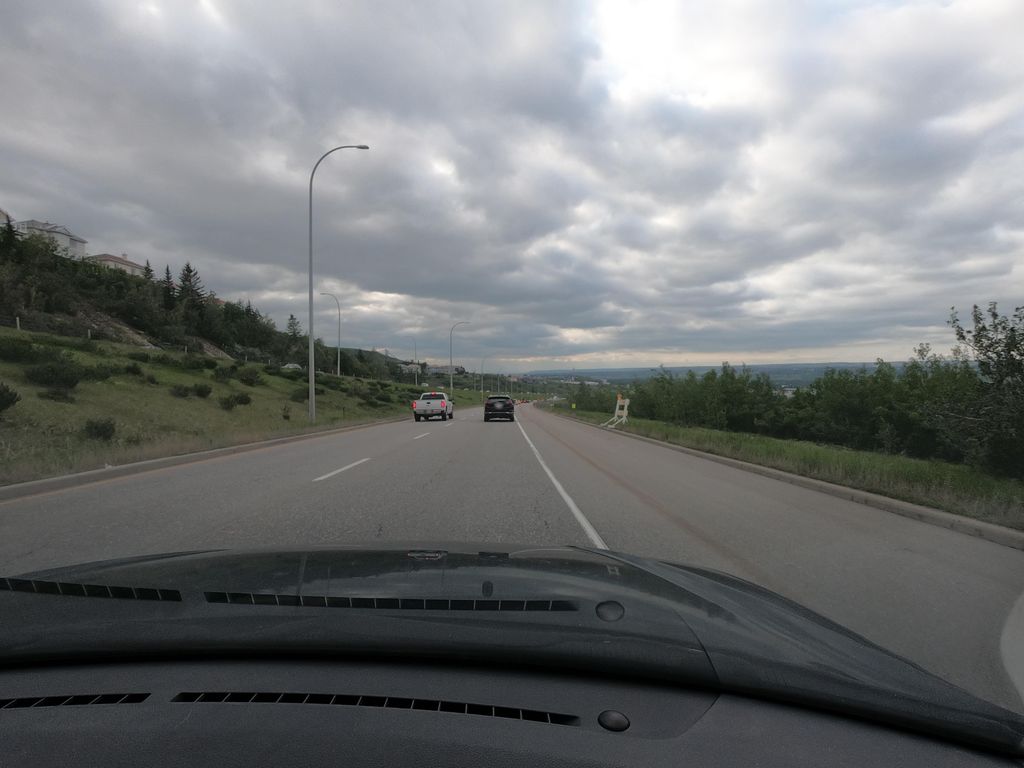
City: calgary